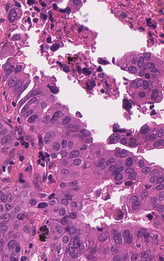
Tumor epithelial tissue: yes
Tumor-associated stroma tissue: yes
Normal tissue: no